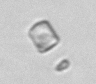
Label: Chaetoceros